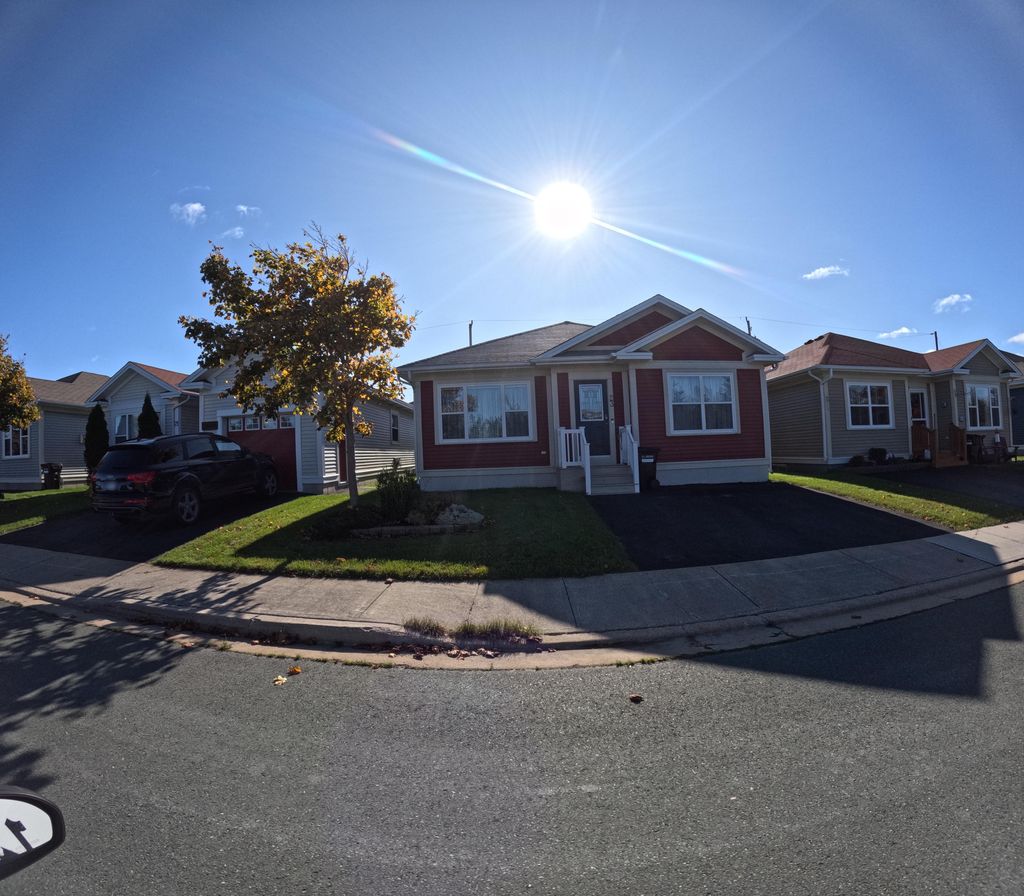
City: st_johns